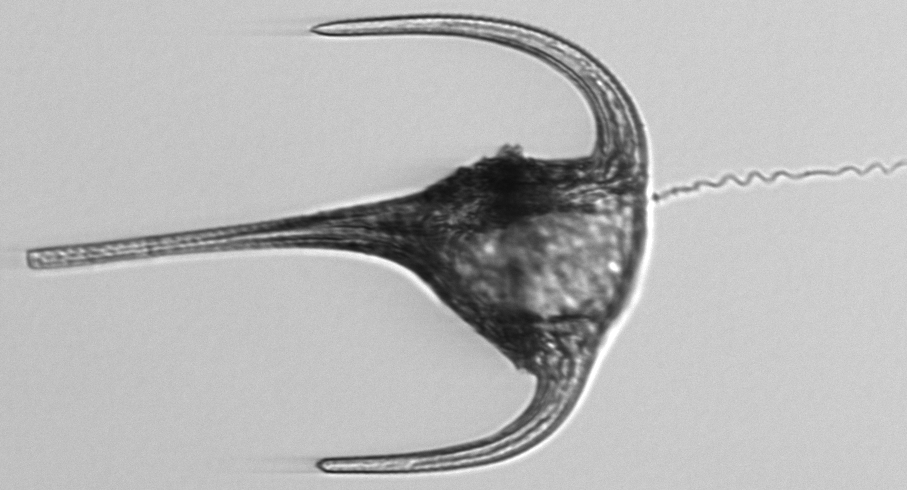
Label: Tripos